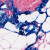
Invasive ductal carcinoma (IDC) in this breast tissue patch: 0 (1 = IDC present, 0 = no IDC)